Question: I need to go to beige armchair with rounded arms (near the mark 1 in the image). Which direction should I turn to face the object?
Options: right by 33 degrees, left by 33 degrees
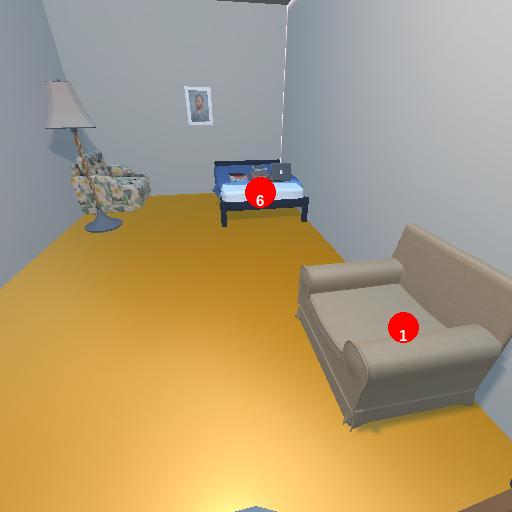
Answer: right by 33 degrees